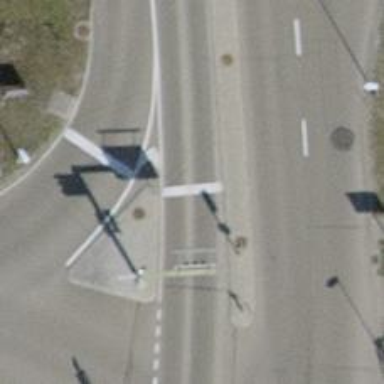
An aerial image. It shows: Road with traffic signals.